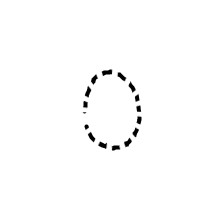
Shape: circle